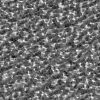
Atmospheric dust classification: not_dusty